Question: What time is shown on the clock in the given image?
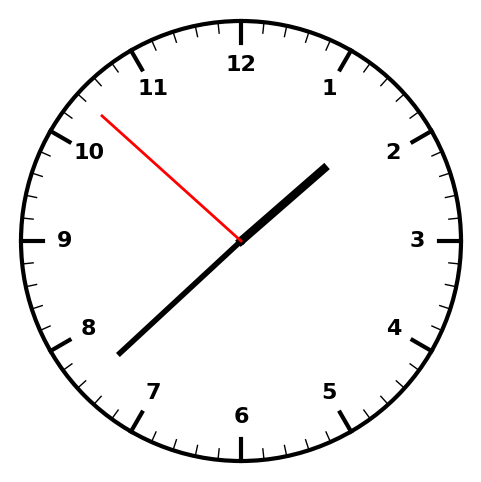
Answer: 01:37:52